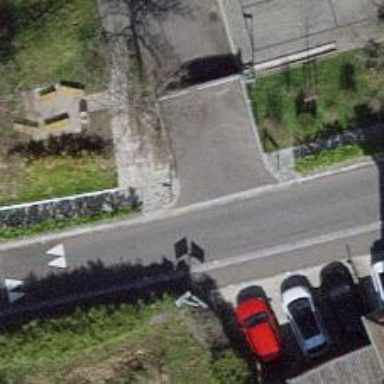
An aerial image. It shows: Gate.